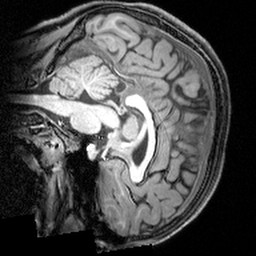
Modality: T1w
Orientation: sagittal
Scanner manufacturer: siemens
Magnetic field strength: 3 T
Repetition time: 1.9 s
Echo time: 0.00397 s